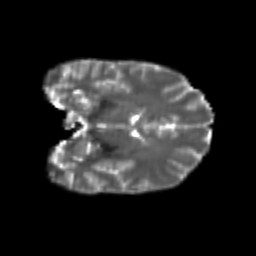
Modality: T2w
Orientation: coronal
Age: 22
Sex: female
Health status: healthy
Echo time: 0.074 s